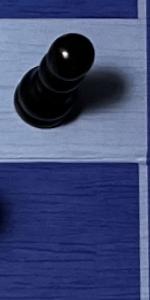
Label: Empty